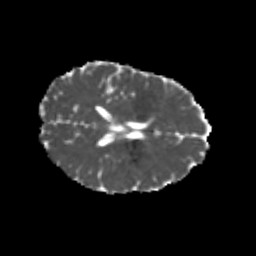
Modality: MD
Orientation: axial
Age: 24
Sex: female
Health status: healthy
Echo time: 0.074 s